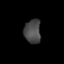
Tissue: prostate
Cell type: Epithelial cells
Senescence score: 0.346
Nuclear area (px): 389
Mean DAPI intensity: 72.607